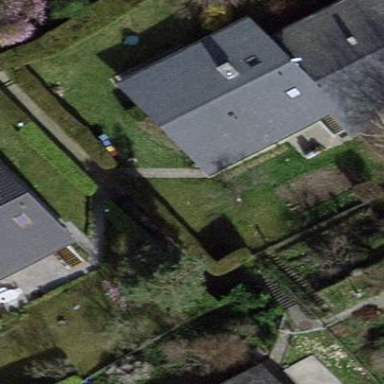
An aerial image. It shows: Garden surrounded by fence.